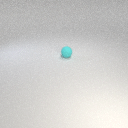
small cyan rubber sphere